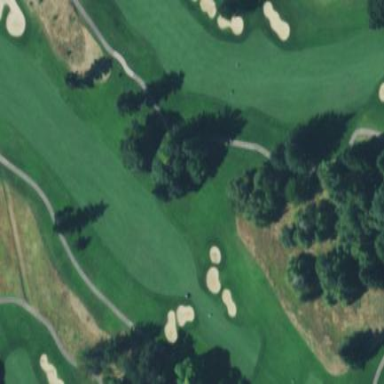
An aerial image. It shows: Golf fairway surrounded by grass.